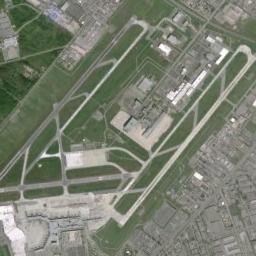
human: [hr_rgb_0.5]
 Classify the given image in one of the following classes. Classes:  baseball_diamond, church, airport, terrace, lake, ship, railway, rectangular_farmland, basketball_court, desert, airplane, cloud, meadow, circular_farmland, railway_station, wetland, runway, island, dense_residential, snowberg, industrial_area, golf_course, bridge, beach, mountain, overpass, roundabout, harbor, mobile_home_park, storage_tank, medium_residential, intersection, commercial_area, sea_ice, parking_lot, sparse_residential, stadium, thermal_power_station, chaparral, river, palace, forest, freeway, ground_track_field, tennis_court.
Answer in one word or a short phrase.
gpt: airport